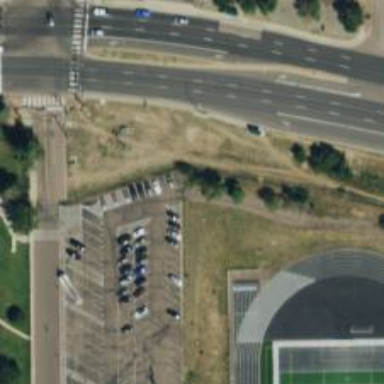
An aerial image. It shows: Footway.